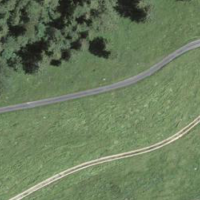
EUNIS habitat code: 25
Species observed at this site:
Cruciata laevipes